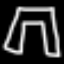
Label: pants